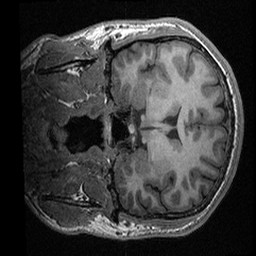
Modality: T1w
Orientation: coronal
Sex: male
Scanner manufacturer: ge
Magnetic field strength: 3 T
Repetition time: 0.0064 s
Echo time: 0.00281 s